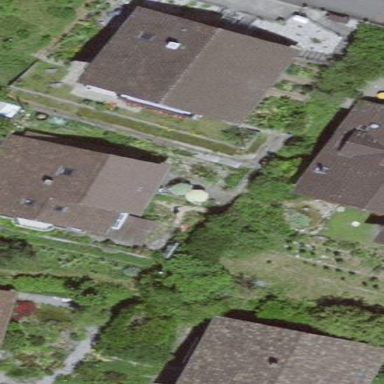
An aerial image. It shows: Residential building.